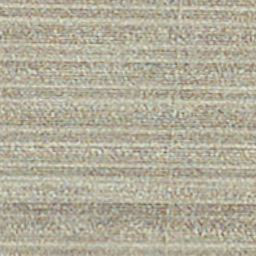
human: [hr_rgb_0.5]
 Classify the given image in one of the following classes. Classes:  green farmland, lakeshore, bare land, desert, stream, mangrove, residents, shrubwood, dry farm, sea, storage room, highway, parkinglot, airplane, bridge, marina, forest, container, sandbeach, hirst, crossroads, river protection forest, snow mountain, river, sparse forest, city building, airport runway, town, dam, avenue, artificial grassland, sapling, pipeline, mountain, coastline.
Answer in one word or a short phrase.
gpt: dry farm